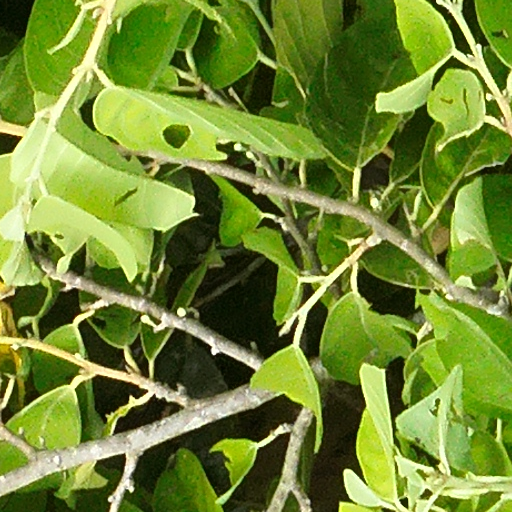
Species: Quararibea asterolepis
GBIF accepted scientific name: Quararibea asterolepis
Crown area (m\u00b2): 110.464